Question: Using 'AutoLayout', I am using a 'UIScrollView' and everything seems to be working fine with my constraints, except that I get extra space to the right and can't figure out why!
Here is my structure in Storyboard:
'''
View
Scroll View
Content View
(all my other views go under here)
'''
Is there an easy way to copy and paste my constraints here?
Thank you!
Picture 3 shows the constraints for the 'Scroll View'.

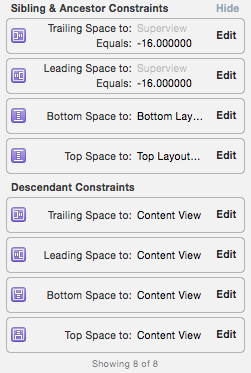
Answer: Try adding the following constraints: the one you see above are the scrollview constraints. The descendants are of the content view.